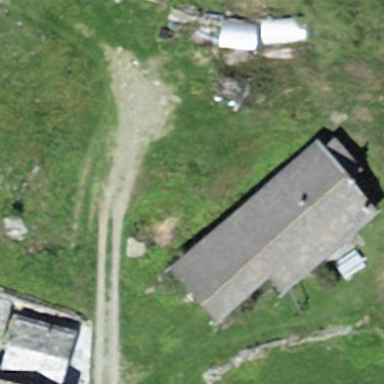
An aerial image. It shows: Building with gabled roof.